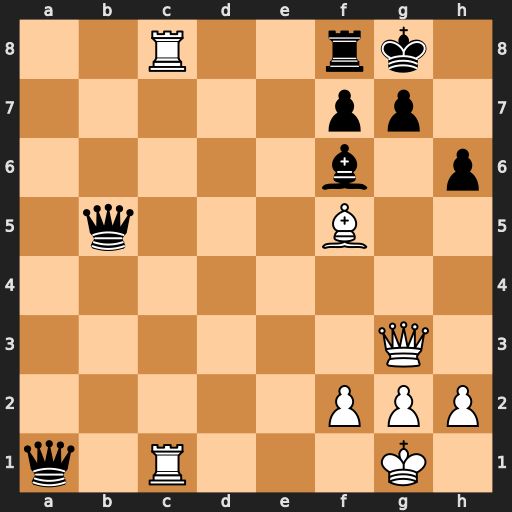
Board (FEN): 2R2rk1/5pp1/5b1p/1q3B2/8/6Q1/5PPP/q1R3K1
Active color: w
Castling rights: -
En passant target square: -
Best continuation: Rxf8+ Kxf8 Rxa1 Bxa1 Qd6+ Ke8 Be4